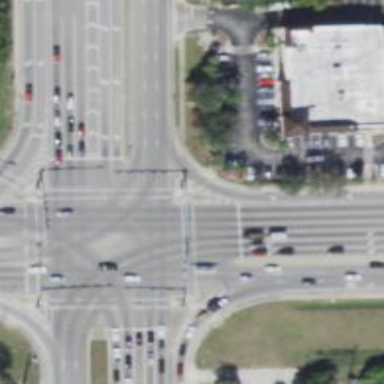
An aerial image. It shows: Footway that serves as traffic island.